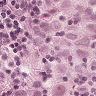
Metastatic tissue present: yes